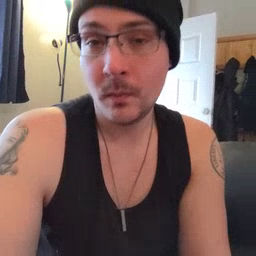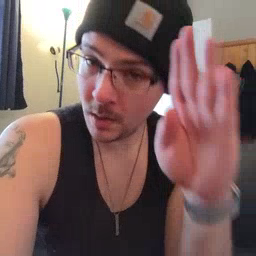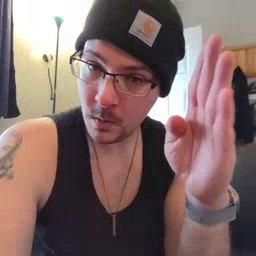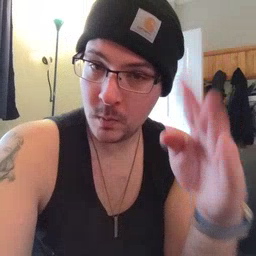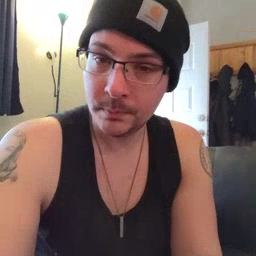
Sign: hello